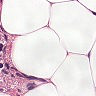
Metastatic tissue present: no